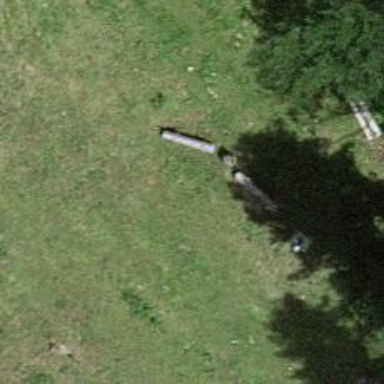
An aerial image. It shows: Bench.